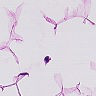
Metastatic tissue present: no